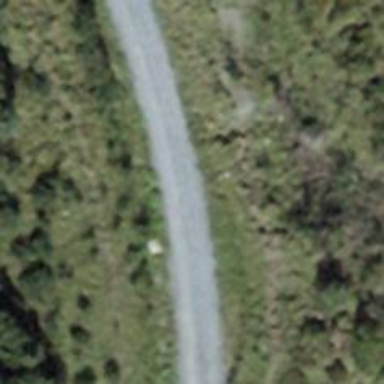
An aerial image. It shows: Gravel track with grade 3 track type suitable for downhill piste activities.